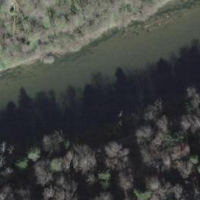
EUNIS habitat code: 44
Species observed at this site:
Lathyrus vernus